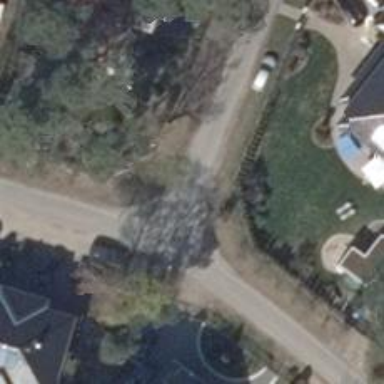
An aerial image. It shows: Smooth asphalt road in residential area.